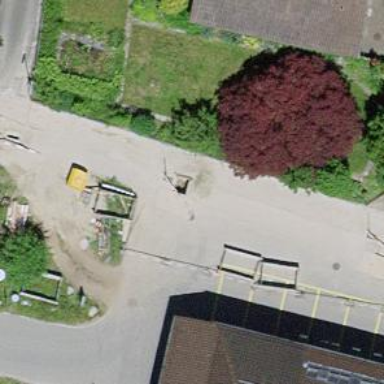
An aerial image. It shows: Gate.